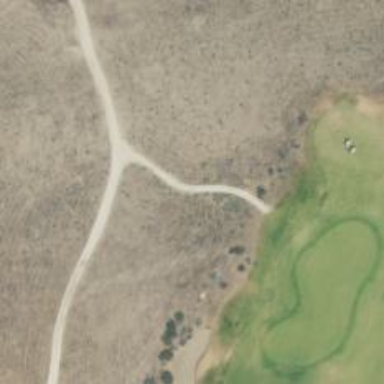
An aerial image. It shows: Service road used as golf cart path.